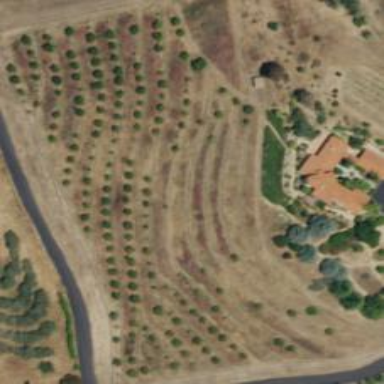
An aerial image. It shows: Orchard.